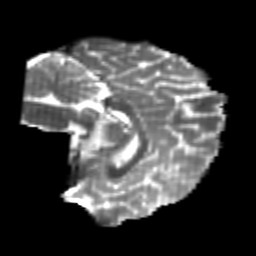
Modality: T2w
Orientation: sagittal
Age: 20
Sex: male
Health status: healthy
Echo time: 0.074 s